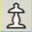
Piece: wP